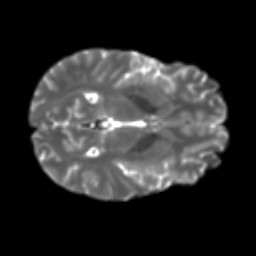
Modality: T2w
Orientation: axial
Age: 29
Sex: male
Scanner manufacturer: ge
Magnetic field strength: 3 T
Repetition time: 7.8 s
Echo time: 0.0612 s